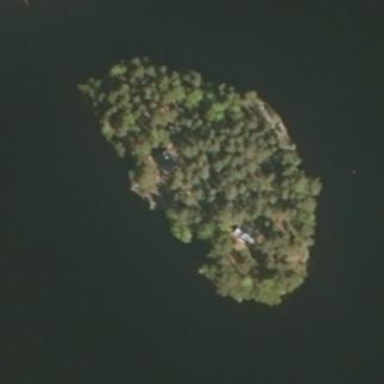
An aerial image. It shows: Image showing island.